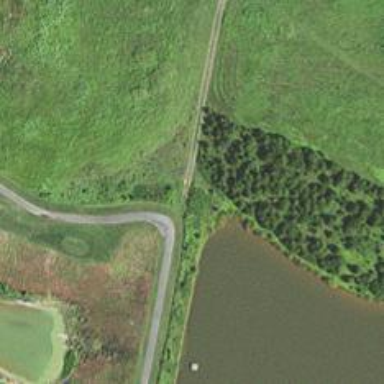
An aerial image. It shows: Path used for both walking and golf.